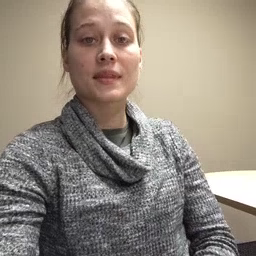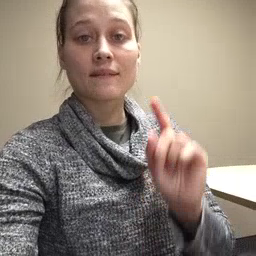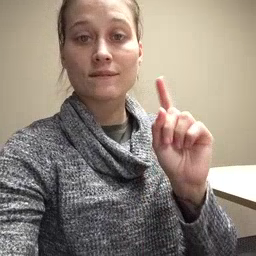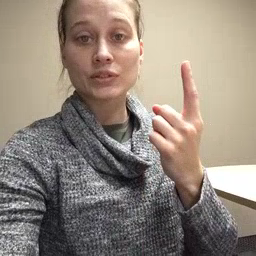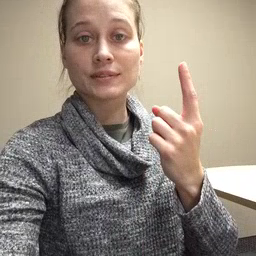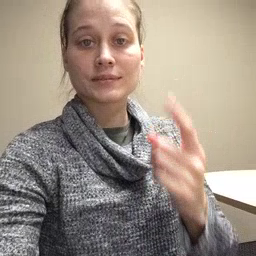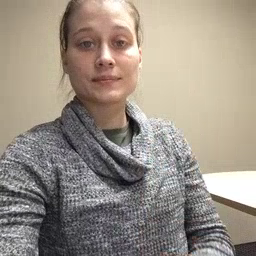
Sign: first